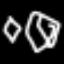
Label: octagon